Field crop: maize
Growth stage: 2
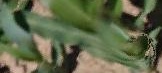
Species: maize